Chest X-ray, PA view. Patient: 44 years old, sex F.
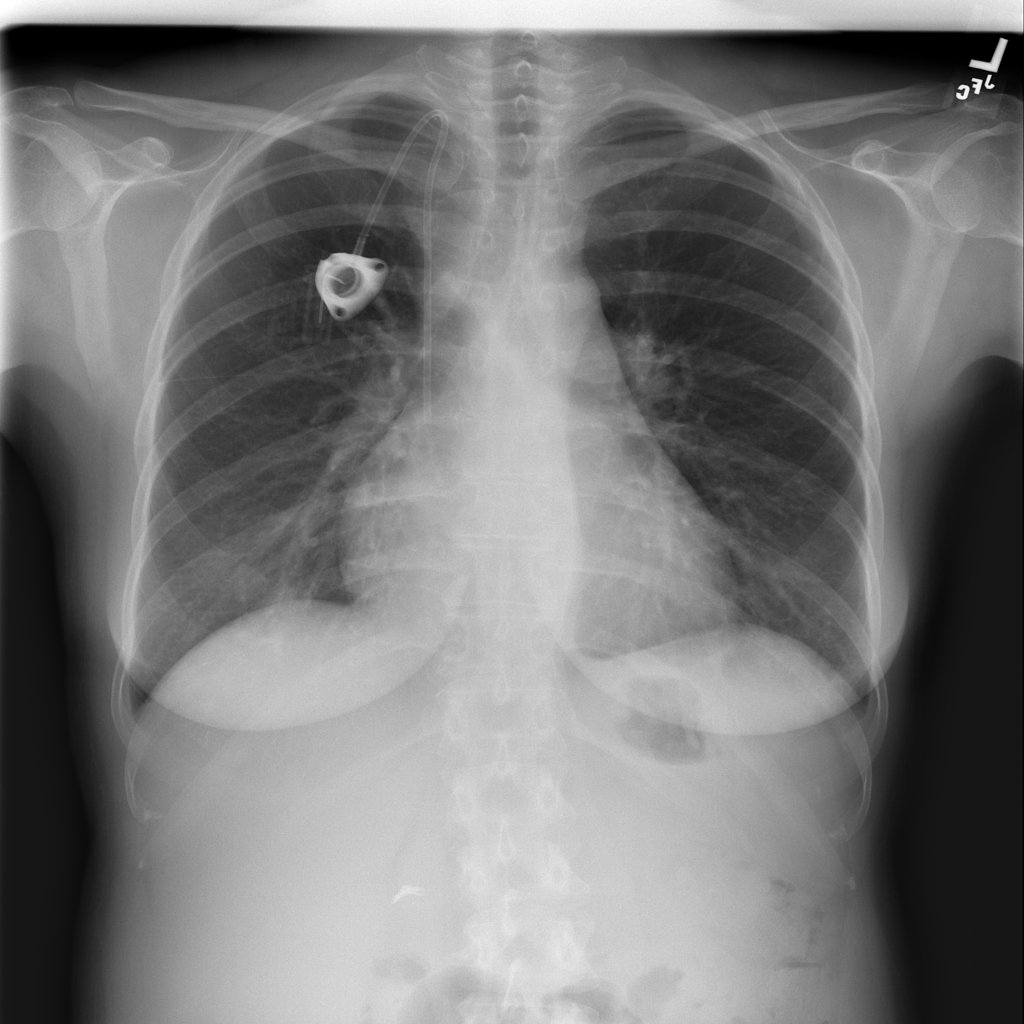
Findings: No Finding